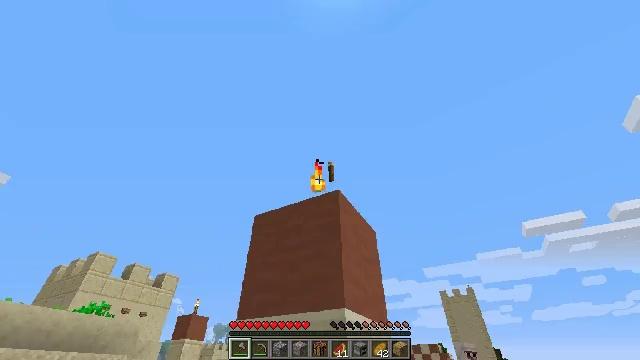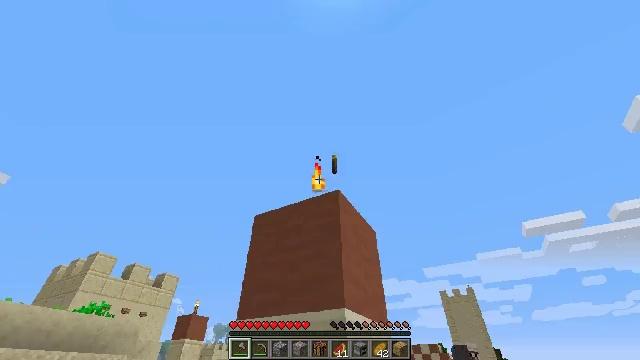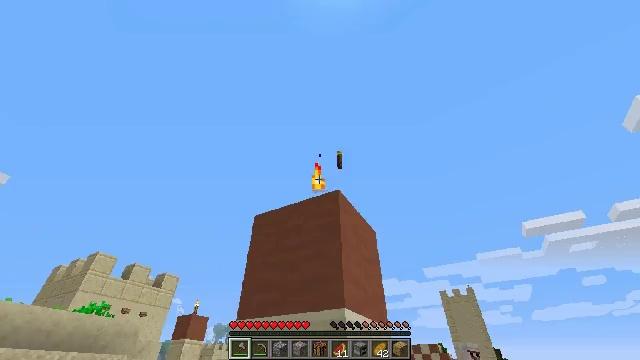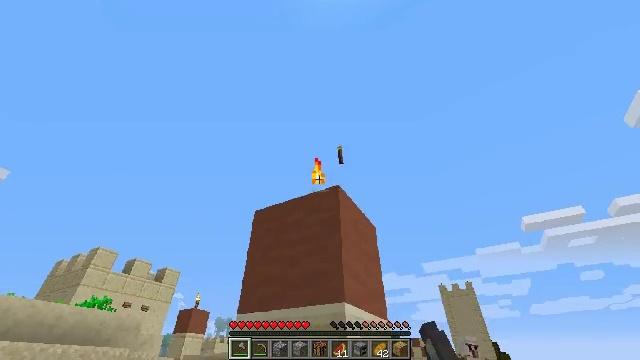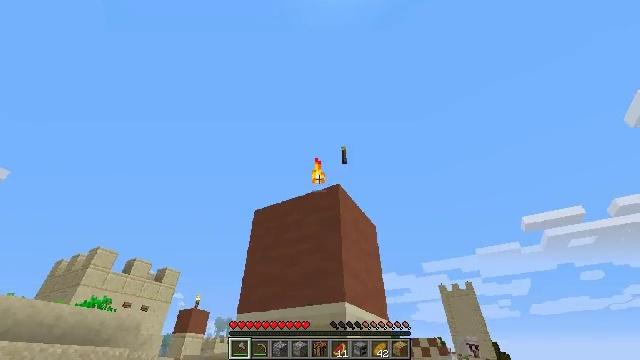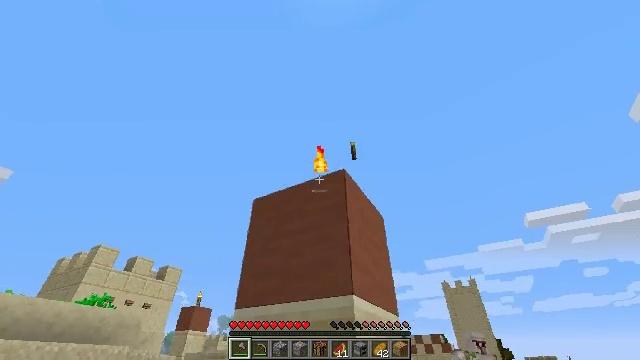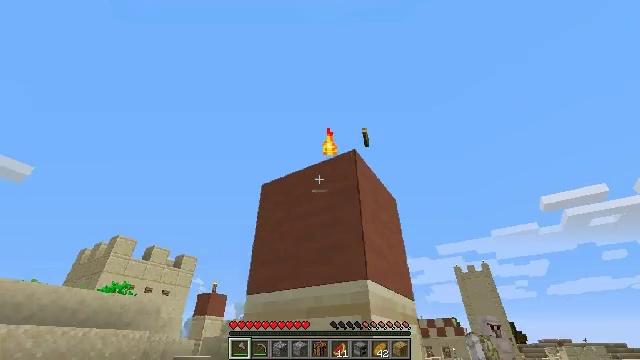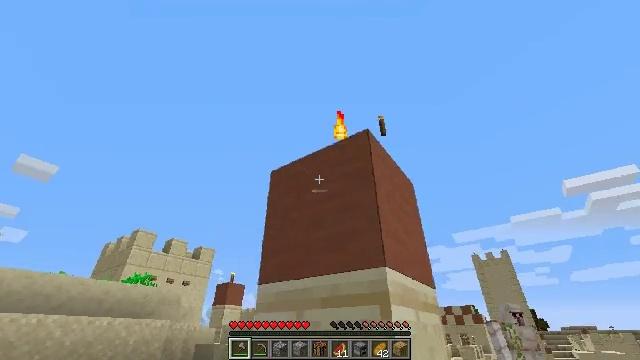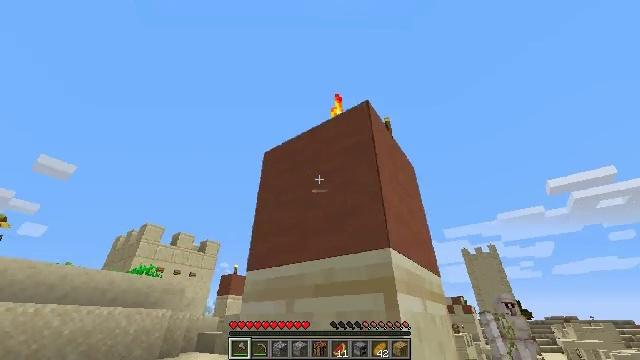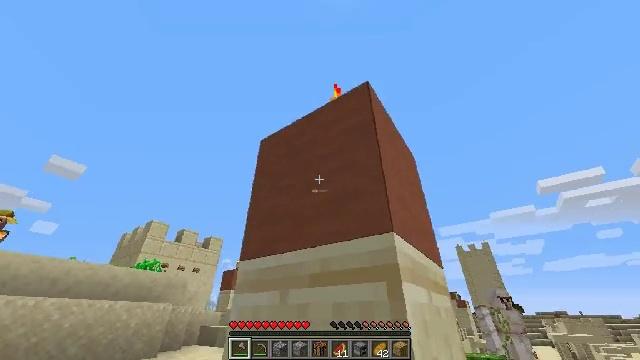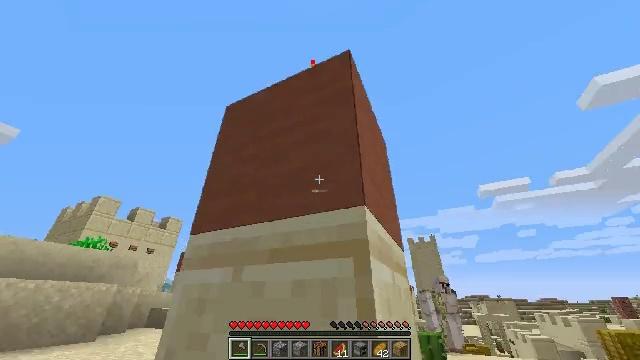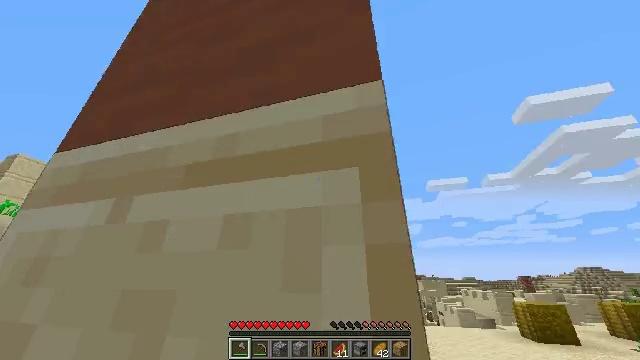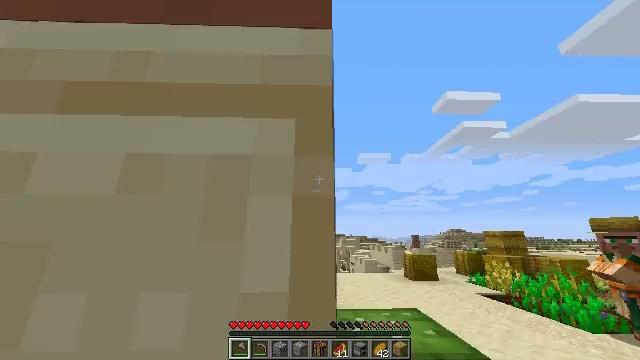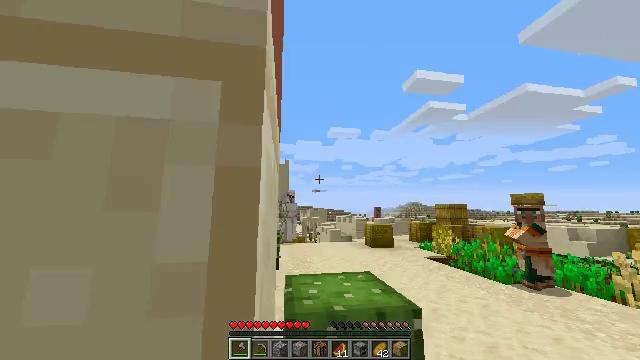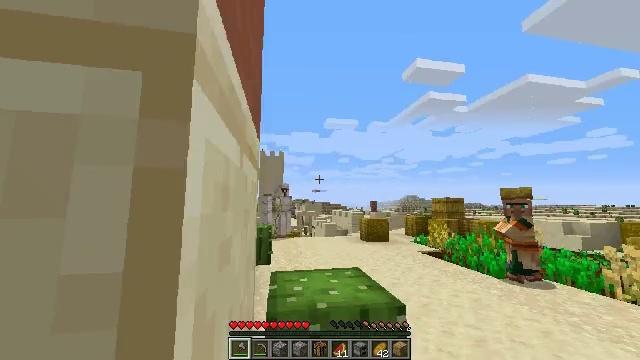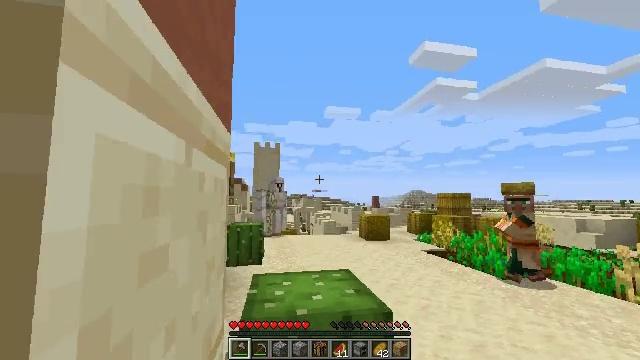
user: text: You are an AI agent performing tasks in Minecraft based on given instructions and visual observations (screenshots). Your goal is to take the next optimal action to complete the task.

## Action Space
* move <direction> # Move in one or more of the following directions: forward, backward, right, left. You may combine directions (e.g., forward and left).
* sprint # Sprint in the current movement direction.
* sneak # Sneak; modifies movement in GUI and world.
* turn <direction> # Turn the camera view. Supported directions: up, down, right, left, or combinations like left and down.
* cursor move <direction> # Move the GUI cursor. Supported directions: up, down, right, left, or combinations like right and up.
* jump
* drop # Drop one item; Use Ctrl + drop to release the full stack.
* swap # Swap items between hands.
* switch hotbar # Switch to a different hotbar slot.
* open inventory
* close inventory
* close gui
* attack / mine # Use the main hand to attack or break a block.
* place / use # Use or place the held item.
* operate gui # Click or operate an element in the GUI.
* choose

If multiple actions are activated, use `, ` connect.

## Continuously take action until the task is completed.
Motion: motion action
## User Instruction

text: Take down the wall torch for reuse.
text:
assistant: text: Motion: no_op
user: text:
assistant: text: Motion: attack / mine
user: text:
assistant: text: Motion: turn down, attack / mine
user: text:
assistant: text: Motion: move forward, attack / mine
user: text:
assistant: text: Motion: move forward
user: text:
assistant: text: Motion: move forward, turn left and down
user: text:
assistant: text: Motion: move forward, sprint, turn left and down
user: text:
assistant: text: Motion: move forward, sprint
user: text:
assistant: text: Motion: move forward, sprint
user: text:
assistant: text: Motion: move forward, sprint, turn right and down
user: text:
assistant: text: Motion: move forward, sprint, turn right and down
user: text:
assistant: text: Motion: move forward and move right, sprint, turn right and down
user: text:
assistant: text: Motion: move forward and move right, sprint, turn right and down
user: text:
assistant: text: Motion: move forward and move right, sprint, turn right and down
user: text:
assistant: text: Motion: move forward and move right, sprint, turn down
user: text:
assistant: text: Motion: move forward and move right, sprint, turn left and down
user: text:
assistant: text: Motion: move forward and move right, sprint, turn left and down
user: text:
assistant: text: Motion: move forward and move right, sprint, turn left and down
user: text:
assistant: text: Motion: move forward and move right, sprint, turn left
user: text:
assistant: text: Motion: move forward and move right, sprint, turn left
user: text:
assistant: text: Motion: move forward and move right, sprint, turn left
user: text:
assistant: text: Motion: move forward and move right, sprint, turn left and down
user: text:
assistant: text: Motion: move forward and move right, sprint, turn left and down
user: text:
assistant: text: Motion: move forward and move right, sprint, turn left and down
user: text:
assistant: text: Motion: move forward and move right, sprint, turn left and down
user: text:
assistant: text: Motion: move forward and move right, sprint, turn left and down
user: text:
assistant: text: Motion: move forward and move right, sprint, turn left and down
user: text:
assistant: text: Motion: move forward and move right, sprint, turn left and down
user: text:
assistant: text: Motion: move forward and move right, sprint
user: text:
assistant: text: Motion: move forward and move right, sprint